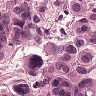
Metastatic tissue present: yes